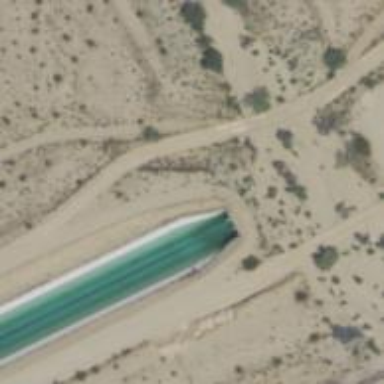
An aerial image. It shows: Culvert tunnel through water canal.